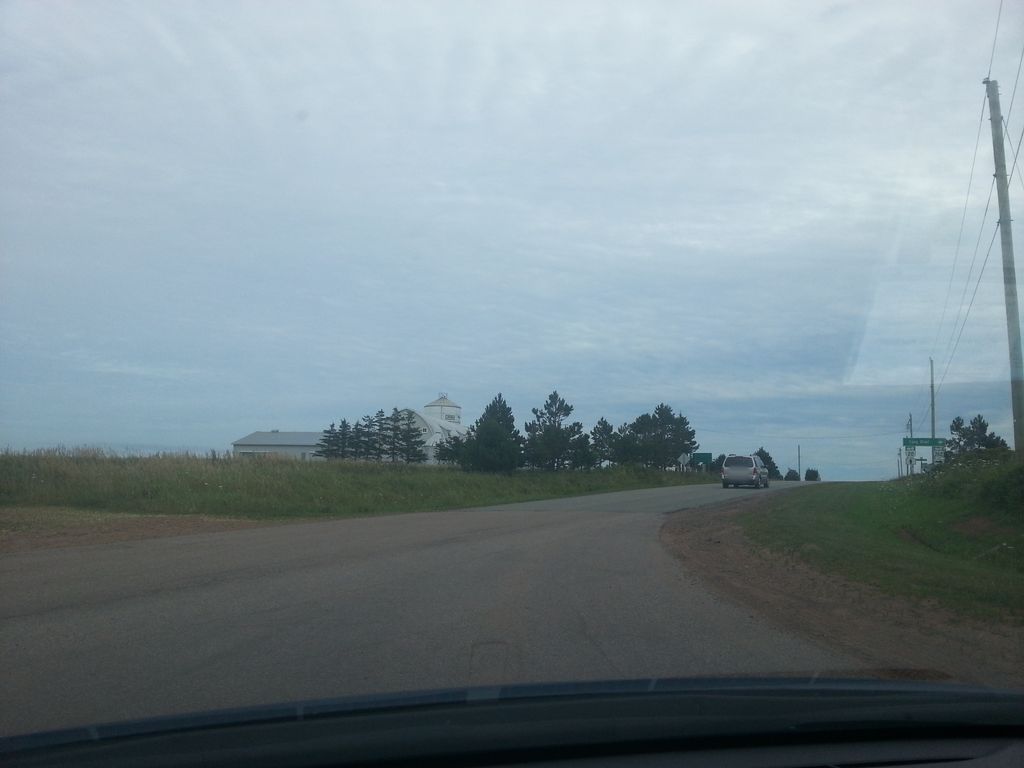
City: charlottetown